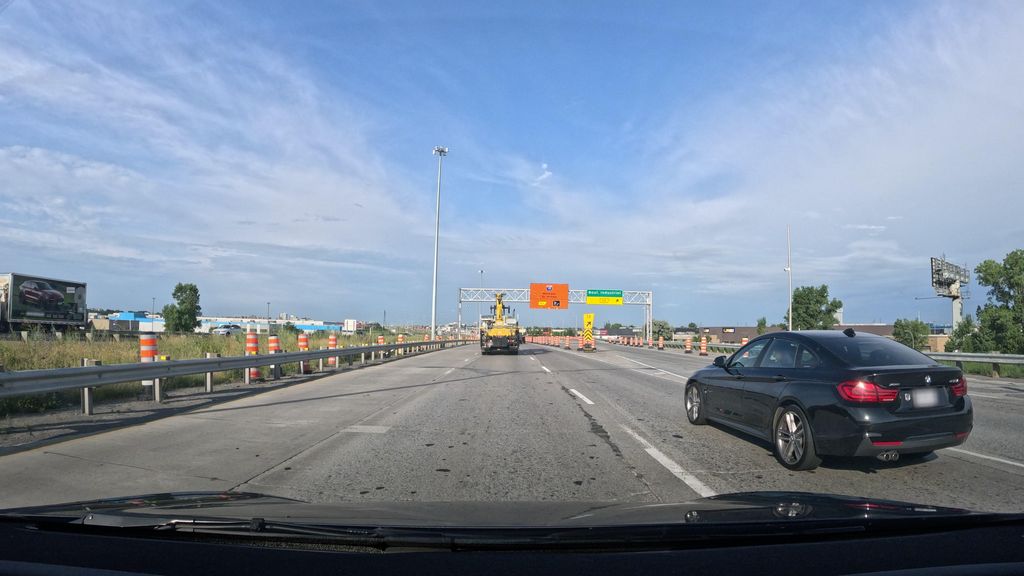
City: montreal